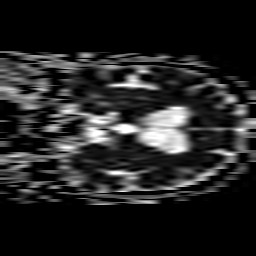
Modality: ADC
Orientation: coronal
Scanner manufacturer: philips
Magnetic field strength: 1.5 T
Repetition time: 4.787 s
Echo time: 0.07764 s